Question: I am trying to plot SNPs onto a gene (or below). The code I have is the following:
'''
#!/usr/bin/perl
use strict;
use warnings;
use Bio::Graphics;
use Bio::SeqFeature::Generic;
my @SNPs = "4<PHONE> 4<PHONE>";
my $gene_name = "GSTd10";
my $scaffold = "KB668289";
my $gene_start = 408763;
my $gene_end = 409489;
my $length = $gene_end - $gene_start + 50;
open my $png, ">", "$gene_name.png" or die "Cannot open $gene_name.png: $!
";
#Create a panel for the image#
my $panel=Bio::Graphics::Panel->new(-offset => $gene_start, -length => $length, -width => 1000, -pad_left => 100, -pad_right => 10, -pad_top => 10);
my $track_whole=$panel->add_track(-glyph => 'graded_segments', -label => 1, -bgcolor => 'black', -font2color => 'black',);
my $feature= Bio::SeqFeature::Generic->new(-display_name => $gene_name, -start => $gene_start, -end => $gene_end,);
$track_whole->add_feature($feature);
my $track=$panel->add_track(-glyph => 'graded_segments', -label => 1, -bgcolor =>'blue', -min_score => 0, -max_score => 30, -font2color => 'black');
foreach my $SNP (@SNPs)
{
my $feature= Bio::SeqFeature::Generic->new(-label => $SNP, -start => $SNP, -end => $SNP);
$track->add_feature($feature);
}
#This will print out the final panel i.e. you must have created an object called $panel above
print $png $panel -> png;
'''
Whenever I run this script, I only get printed one line.

Where is the mistake in order to print all values in '@SNPs'? In addition, is there a way of printing '^' instead of a block?
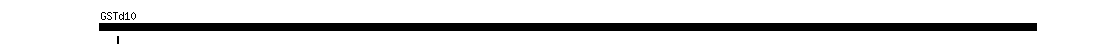
Answer: In this line
'''
my @SNPs = "4<PHONE> 4<PHONE>";
'''
You're just creating an array with a single element of that whole string.
Try
'''
my @SNPs = qw(4<PHONE> 4<PHONE>);
'''